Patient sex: M
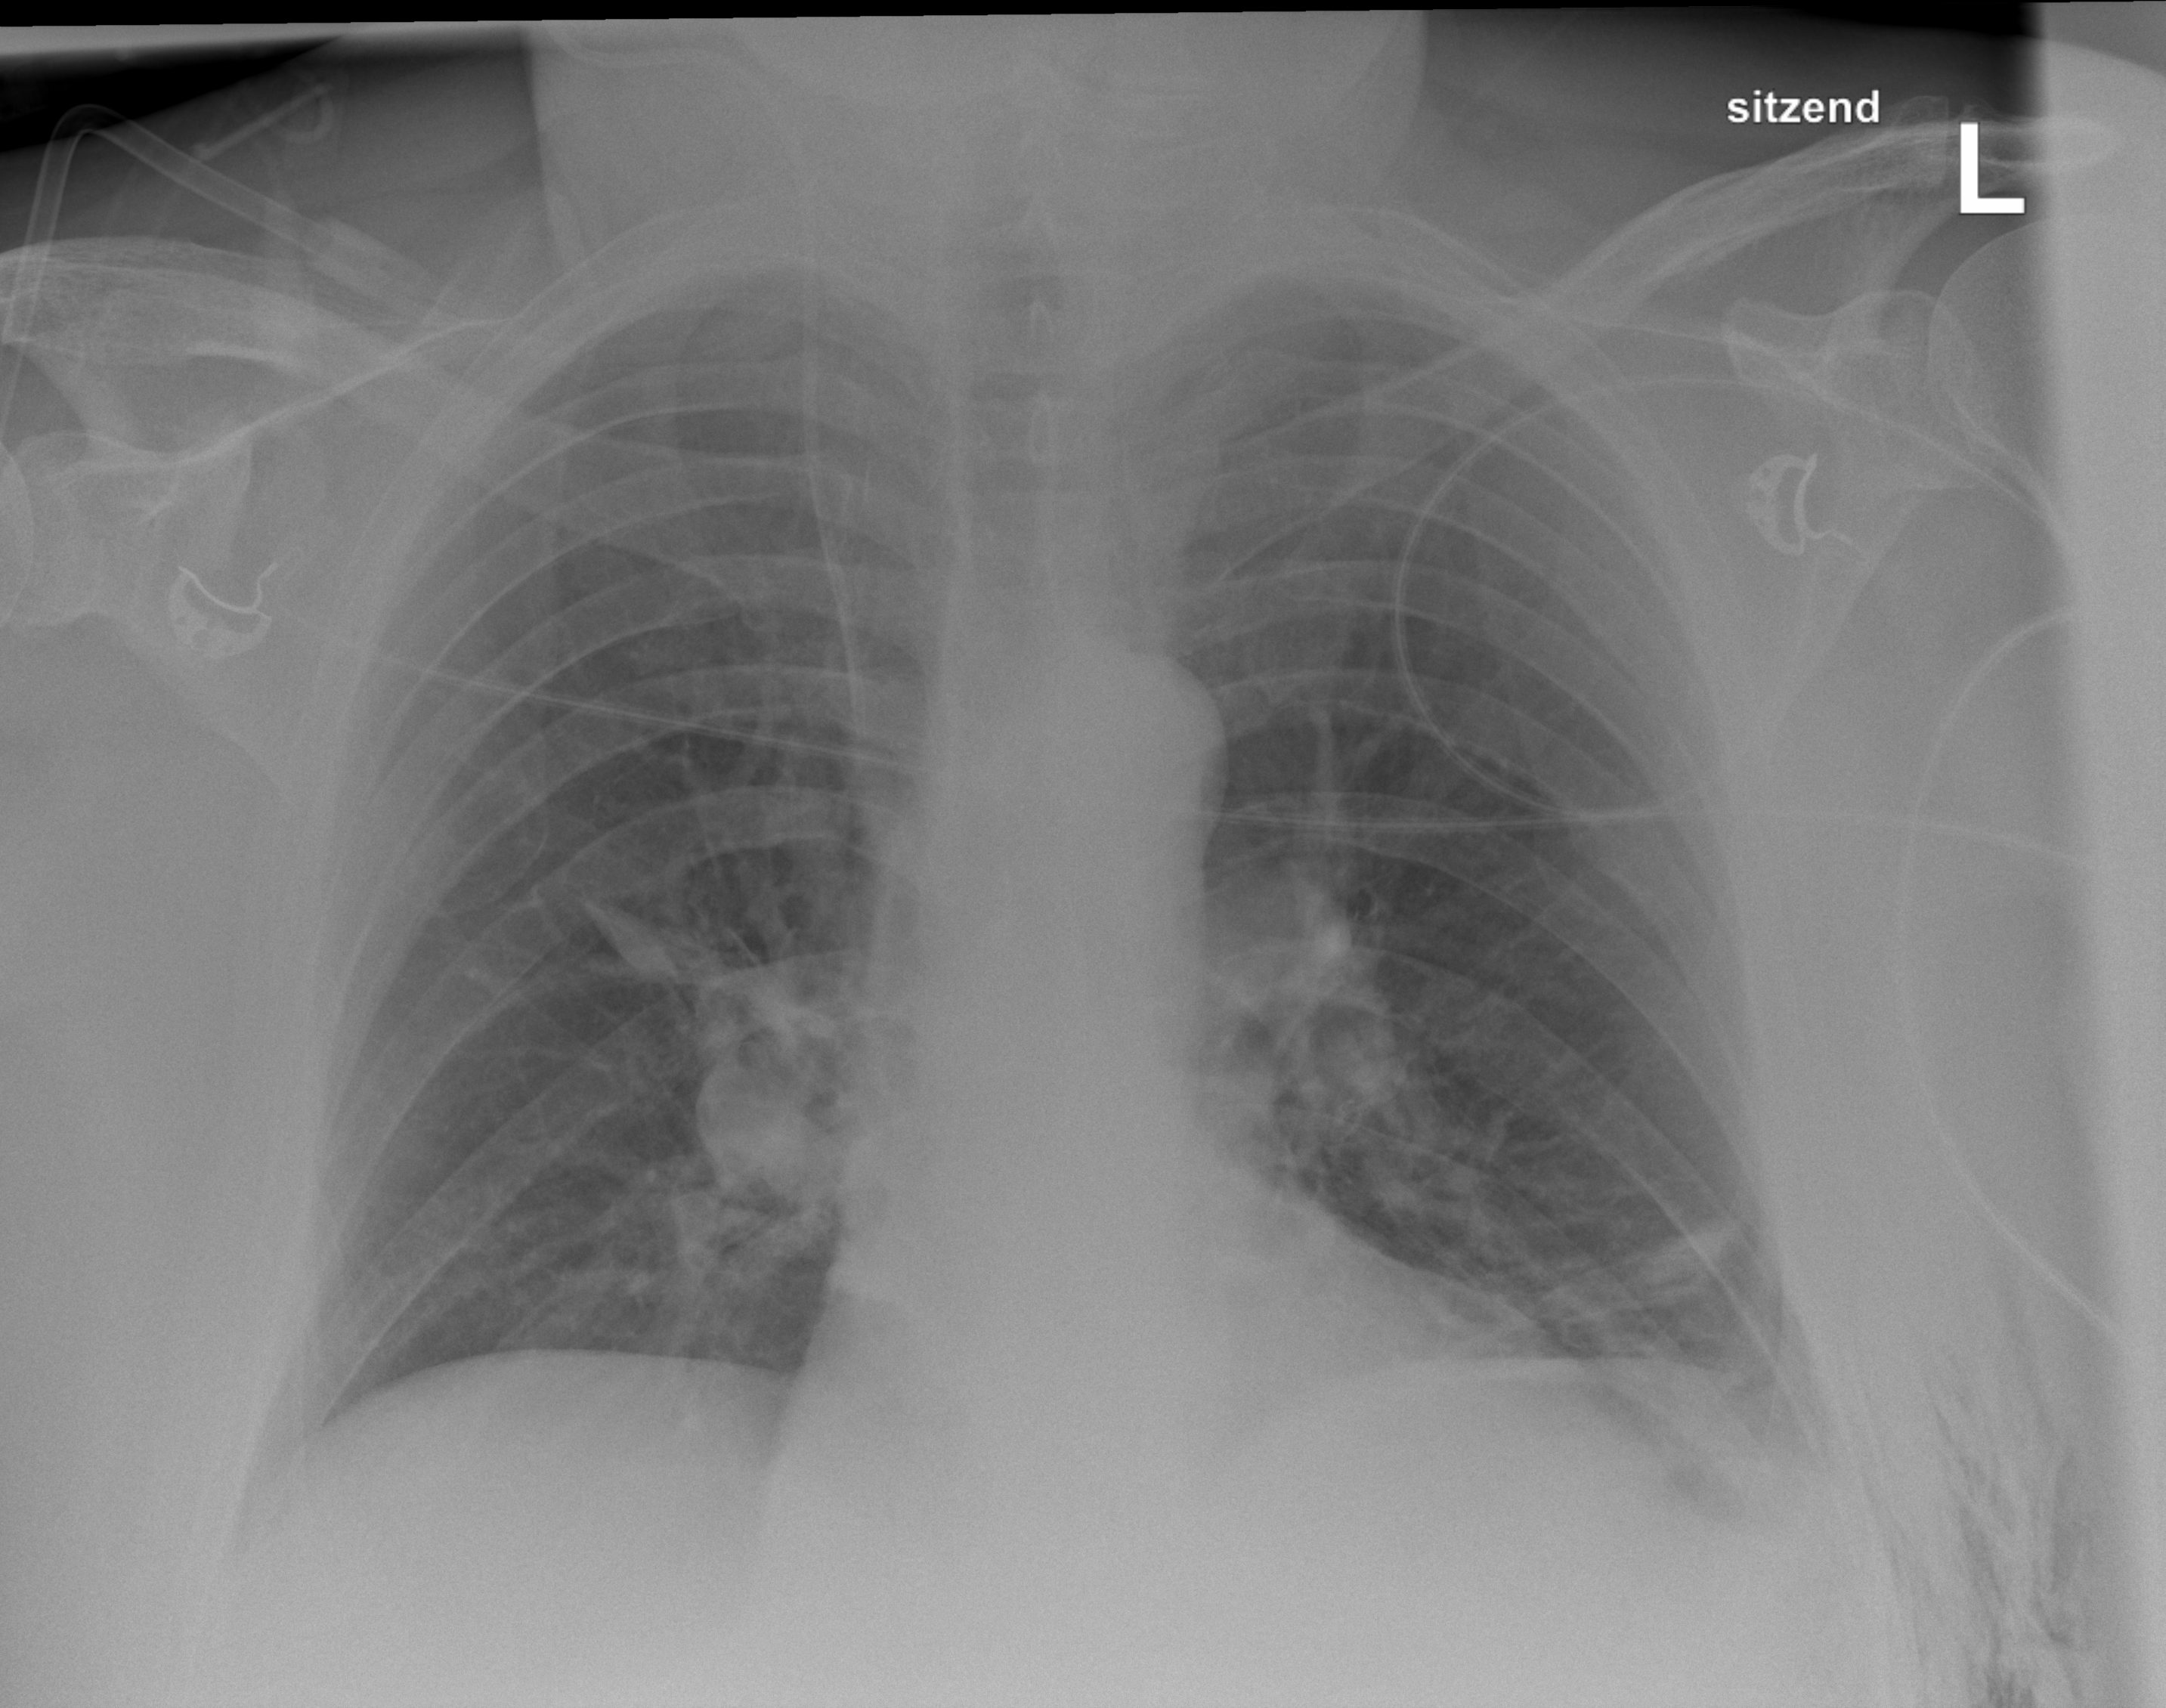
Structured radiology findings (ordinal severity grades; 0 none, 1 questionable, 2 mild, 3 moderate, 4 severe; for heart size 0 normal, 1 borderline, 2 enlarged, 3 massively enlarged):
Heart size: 1
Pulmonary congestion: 0
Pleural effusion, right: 0
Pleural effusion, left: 2
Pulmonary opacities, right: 0
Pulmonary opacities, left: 0
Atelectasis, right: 2
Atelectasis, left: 2